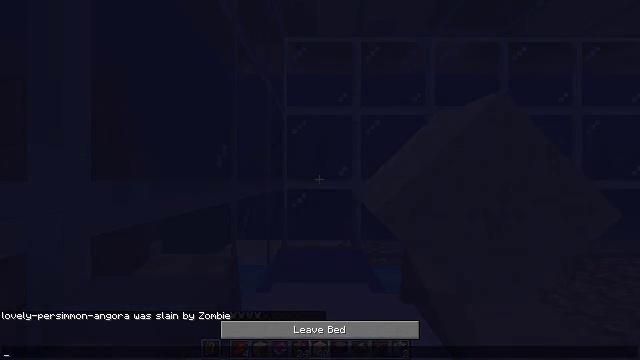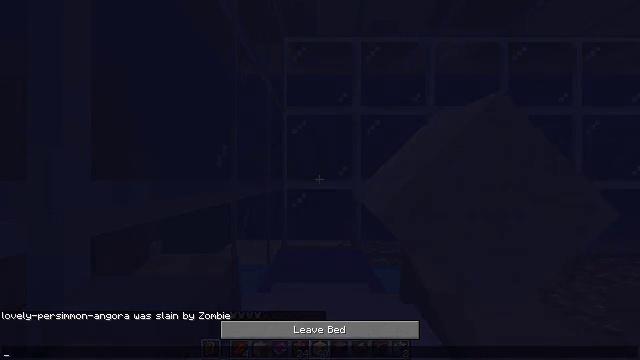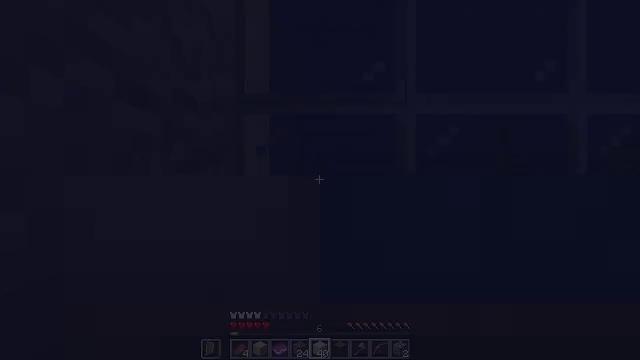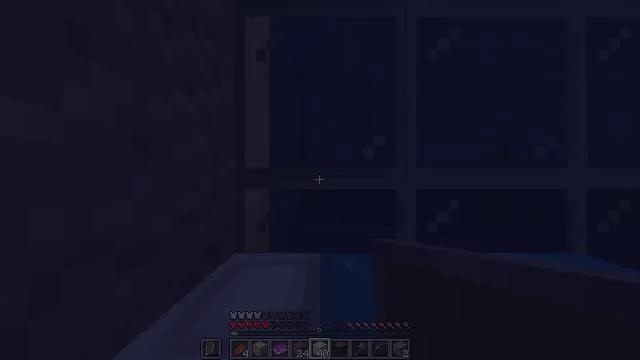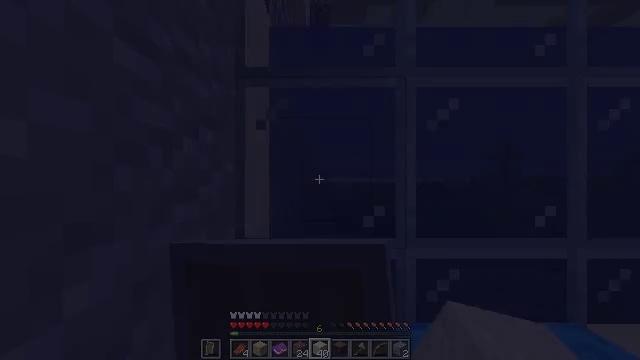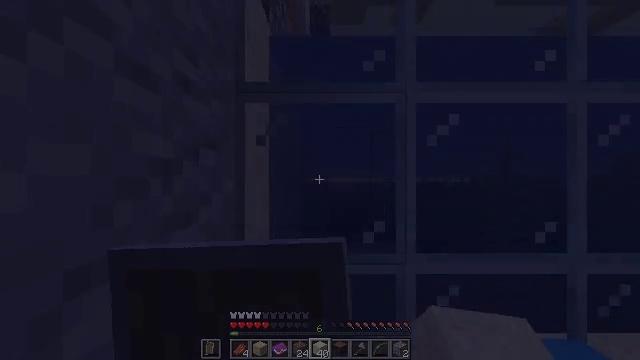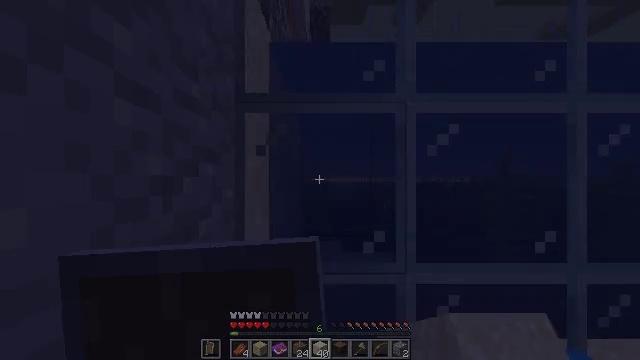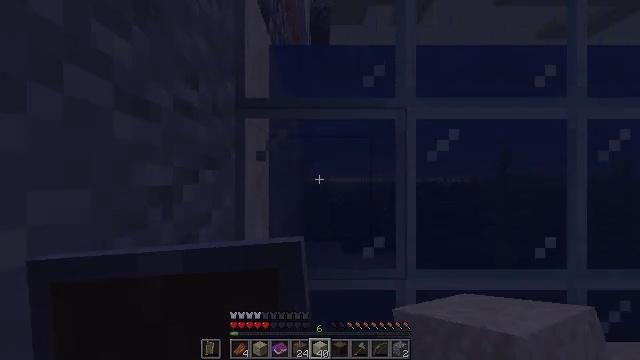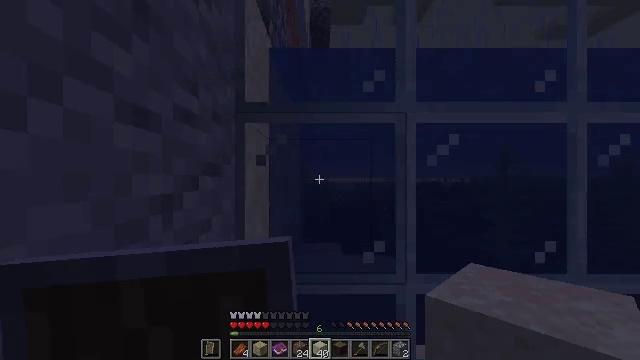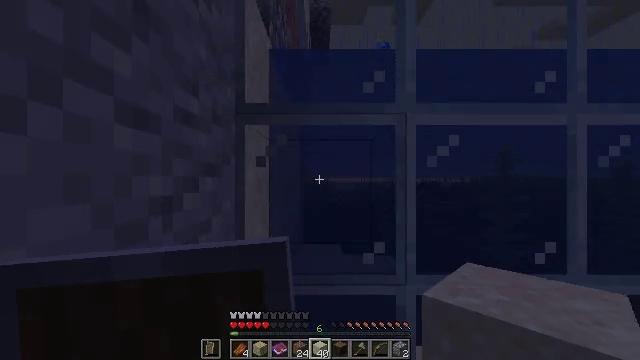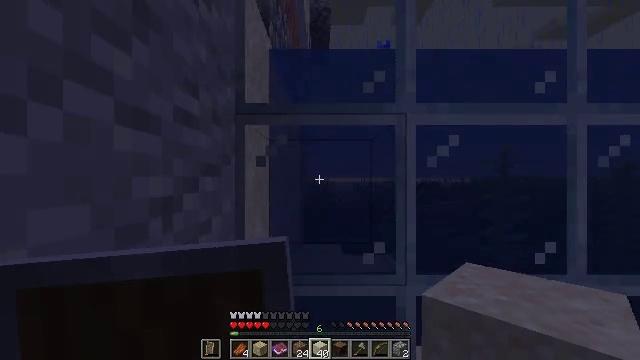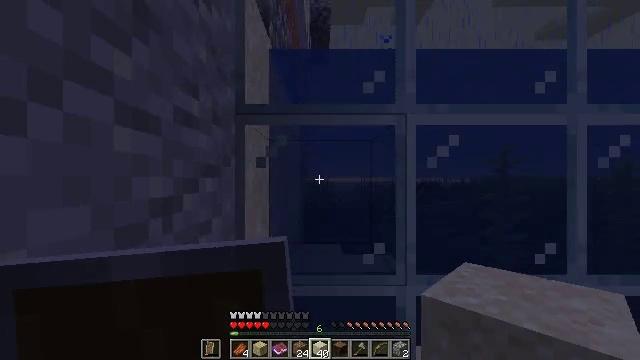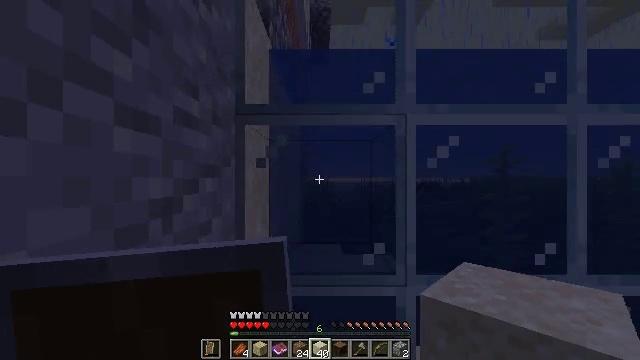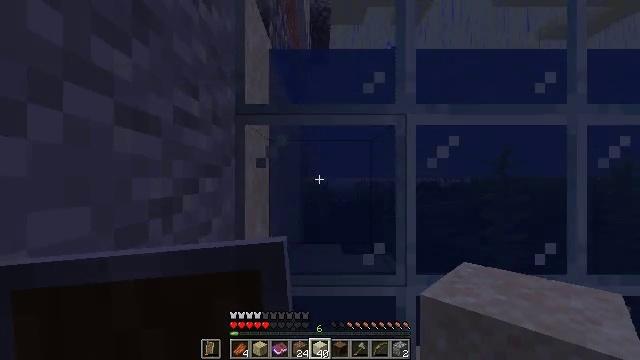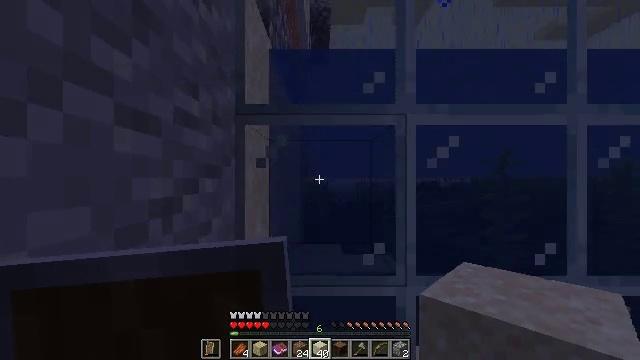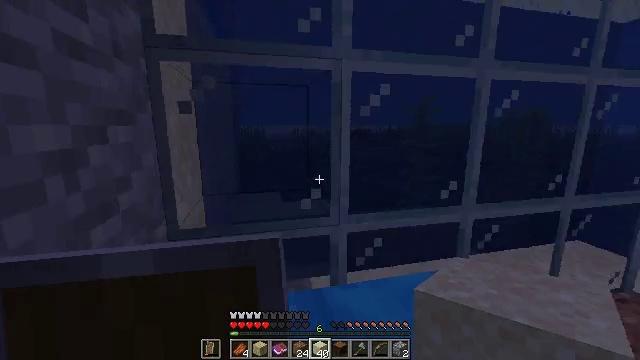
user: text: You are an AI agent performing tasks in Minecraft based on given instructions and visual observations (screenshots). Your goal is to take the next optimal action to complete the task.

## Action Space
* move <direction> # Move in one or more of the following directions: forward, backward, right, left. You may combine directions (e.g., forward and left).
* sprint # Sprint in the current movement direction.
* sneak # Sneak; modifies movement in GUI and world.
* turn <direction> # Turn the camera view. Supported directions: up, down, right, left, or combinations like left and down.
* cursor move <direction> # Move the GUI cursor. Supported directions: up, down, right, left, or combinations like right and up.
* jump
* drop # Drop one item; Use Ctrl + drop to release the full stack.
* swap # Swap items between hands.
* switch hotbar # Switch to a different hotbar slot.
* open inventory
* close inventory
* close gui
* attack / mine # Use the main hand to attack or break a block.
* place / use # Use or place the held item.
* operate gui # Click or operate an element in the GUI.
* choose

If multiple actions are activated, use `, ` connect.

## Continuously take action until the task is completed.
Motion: motion action
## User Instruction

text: Harvest packed ice from cold regions.
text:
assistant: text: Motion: no_op
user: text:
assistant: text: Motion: no_op
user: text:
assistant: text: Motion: close gui
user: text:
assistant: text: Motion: no_op
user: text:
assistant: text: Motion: no_op
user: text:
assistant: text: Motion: no_op
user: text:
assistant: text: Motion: no_op
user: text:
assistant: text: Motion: no_op
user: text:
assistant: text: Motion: no_op
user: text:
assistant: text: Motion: no_op
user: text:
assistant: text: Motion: no_op
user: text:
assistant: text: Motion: no_op
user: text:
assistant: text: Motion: no_op
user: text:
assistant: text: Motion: no_op
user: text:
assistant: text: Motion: turn right and down
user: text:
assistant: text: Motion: turn right and down
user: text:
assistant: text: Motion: turn right and down
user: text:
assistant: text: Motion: turn right
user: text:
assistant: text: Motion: no_op
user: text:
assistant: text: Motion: no_op
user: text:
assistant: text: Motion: no_op
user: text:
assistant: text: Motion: no_op
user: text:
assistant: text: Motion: turn right and down
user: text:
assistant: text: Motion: turn right and down
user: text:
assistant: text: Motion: turn right
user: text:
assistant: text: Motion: move forward, turn right
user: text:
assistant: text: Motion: move forward, turn right
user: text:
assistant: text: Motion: move forward, turn right and down
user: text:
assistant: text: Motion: move forward, turn right and down
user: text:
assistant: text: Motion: move forward, turn right and down